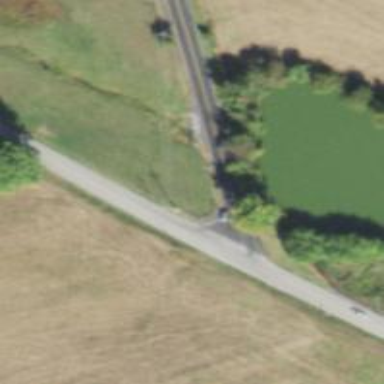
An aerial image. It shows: Stop road.